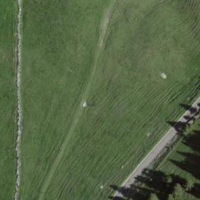
EUNIS habitat code: 23
Species observed at this site:
Traunsteinera globosa
Campanula glomerata